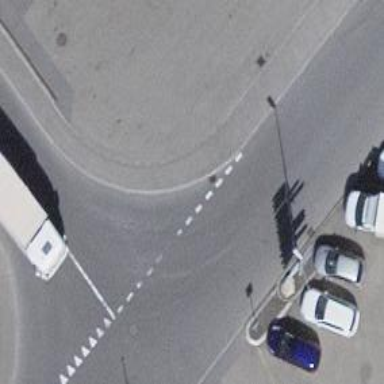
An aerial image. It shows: Sidewalk.